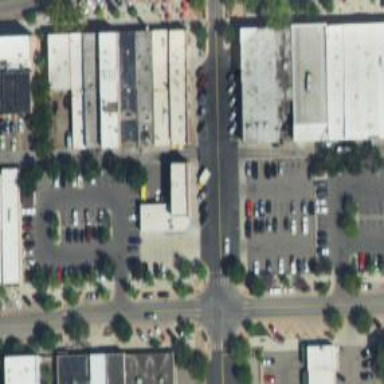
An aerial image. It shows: Parking space.